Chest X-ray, AP view. Patient: 41 years old, sex M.
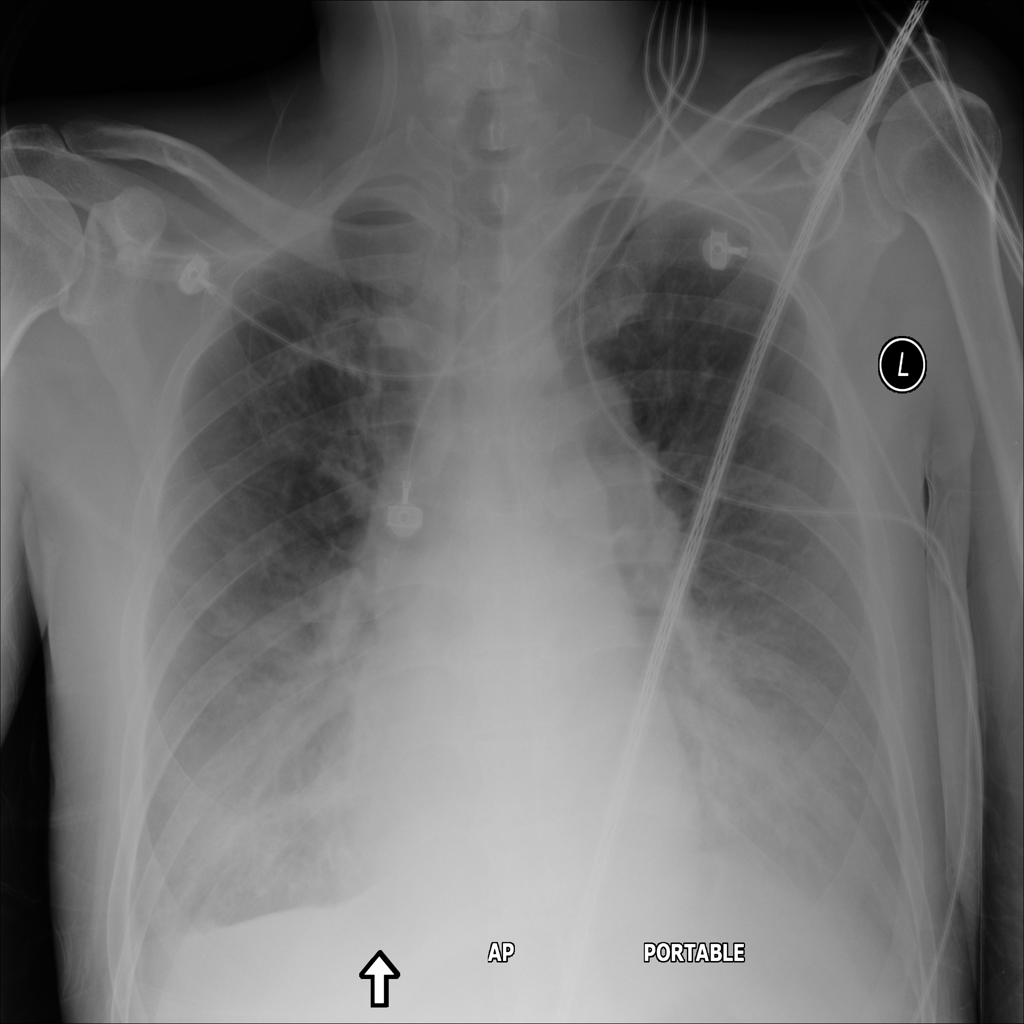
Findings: Edema, Effusion, Infiltration